Field crop: maize
Growth stage: 2
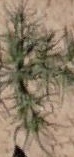
Species: salsola